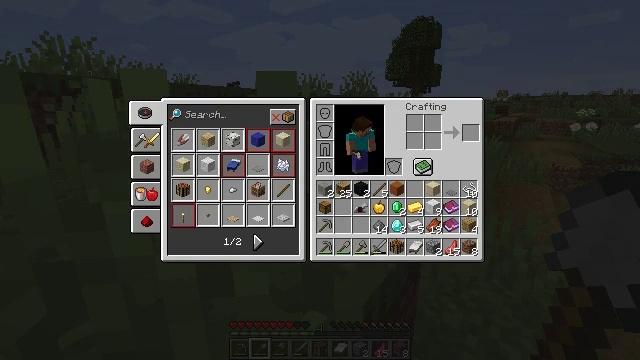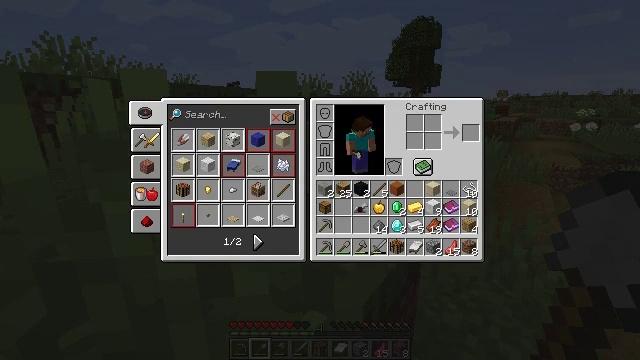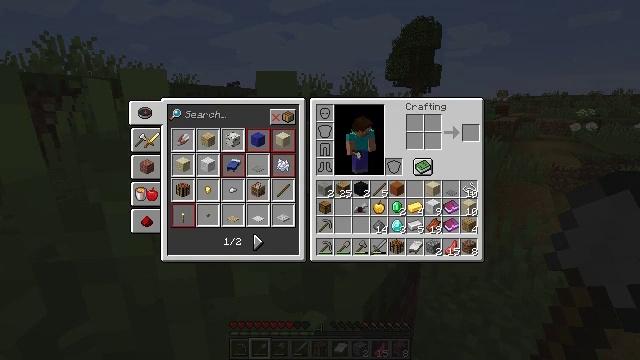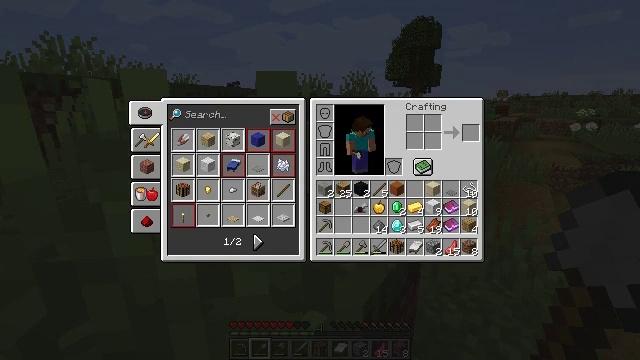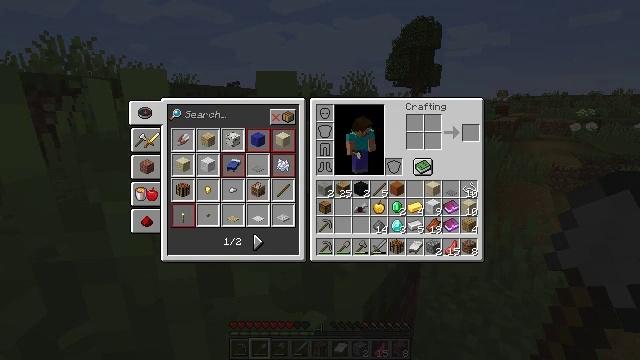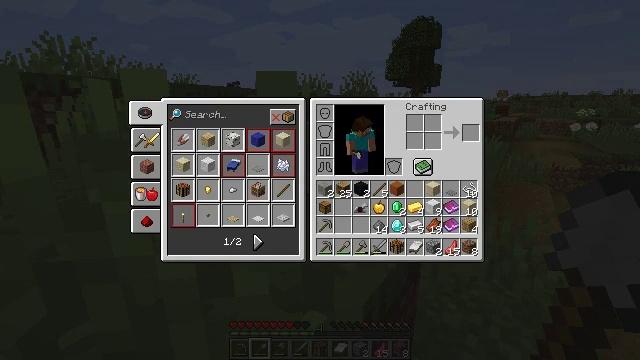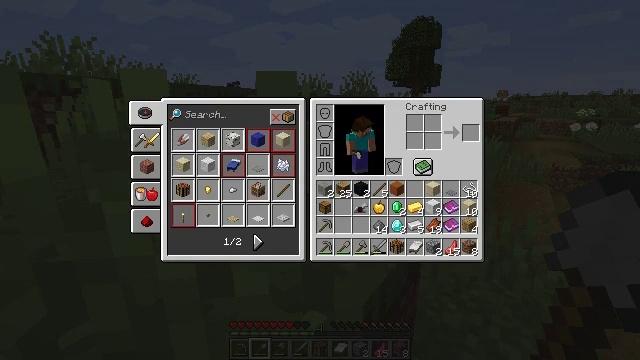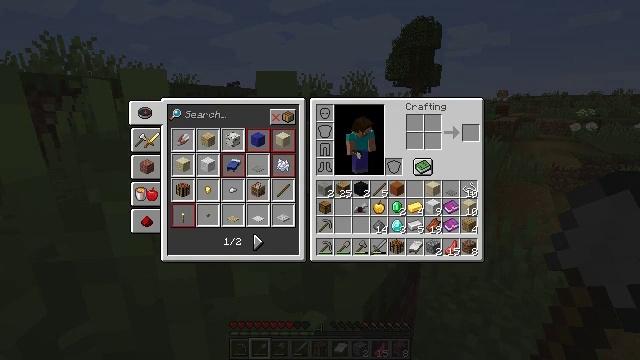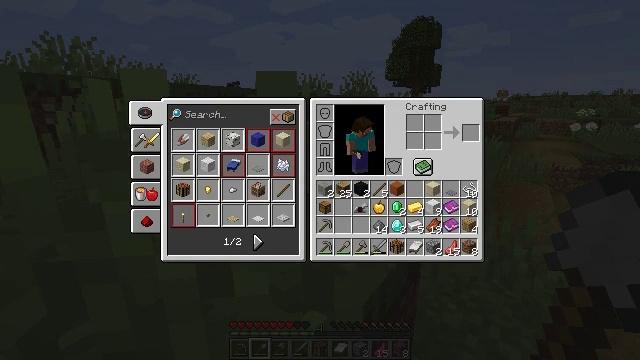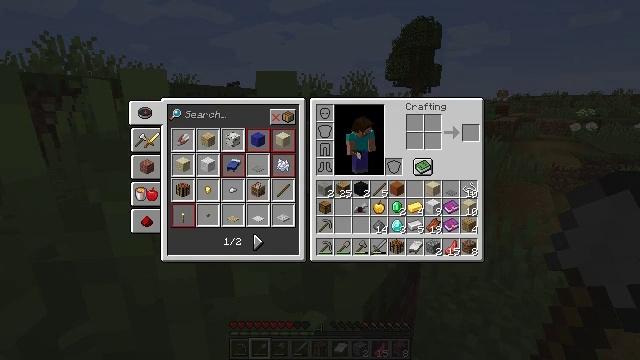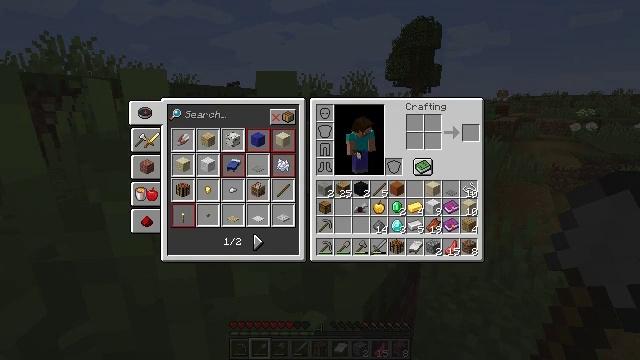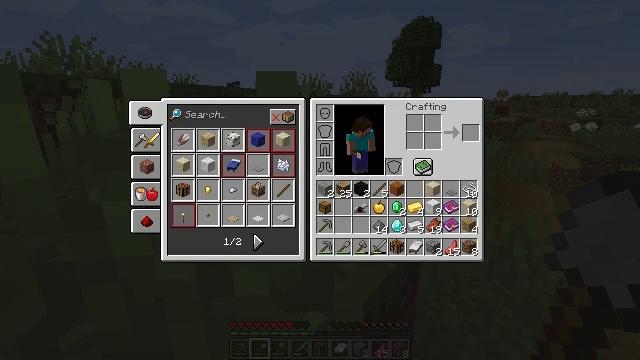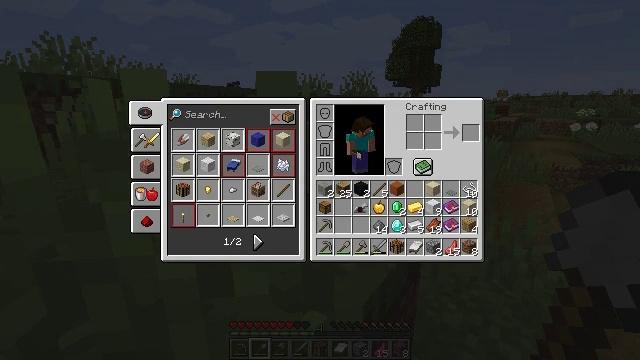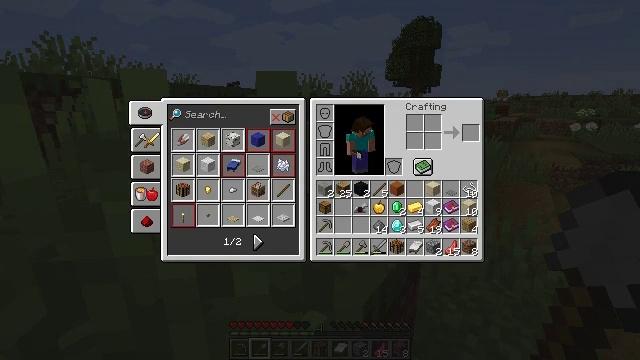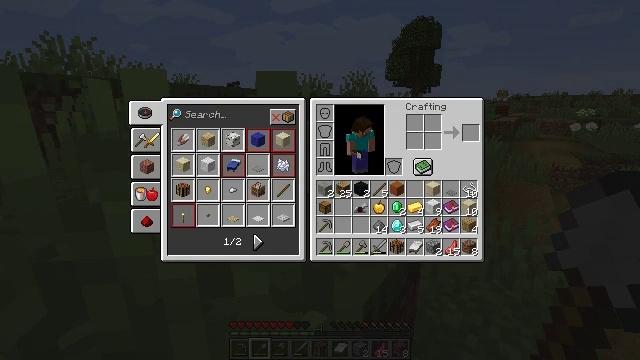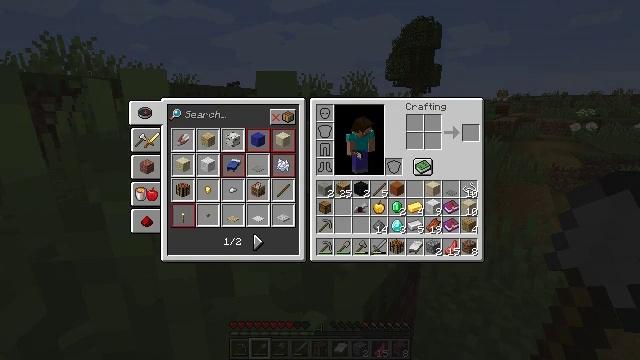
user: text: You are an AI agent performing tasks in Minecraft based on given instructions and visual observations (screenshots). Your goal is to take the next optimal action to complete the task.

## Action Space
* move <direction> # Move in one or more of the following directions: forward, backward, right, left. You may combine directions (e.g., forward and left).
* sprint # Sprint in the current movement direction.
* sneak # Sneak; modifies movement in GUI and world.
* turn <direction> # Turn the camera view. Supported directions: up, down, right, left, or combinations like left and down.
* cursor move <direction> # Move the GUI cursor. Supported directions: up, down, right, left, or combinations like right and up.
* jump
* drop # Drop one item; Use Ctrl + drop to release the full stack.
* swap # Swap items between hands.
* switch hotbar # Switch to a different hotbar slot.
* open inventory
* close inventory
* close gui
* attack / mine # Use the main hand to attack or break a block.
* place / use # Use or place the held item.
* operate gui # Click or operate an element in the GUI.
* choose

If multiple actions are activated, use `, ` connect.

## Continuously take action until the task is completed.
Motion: motion action
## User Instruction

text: Harvest the mature beetroots.
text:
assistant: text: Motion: operate gui
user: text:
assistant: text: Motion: operate gui
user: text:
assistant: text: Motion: operate gui
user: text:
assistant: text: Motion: operate gui
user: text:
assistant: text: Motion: operate gui
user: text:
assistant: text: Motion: operate gui
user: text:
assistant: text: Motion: operate gui
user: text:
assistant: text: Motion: operate gui
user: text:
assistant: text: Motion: operate gui
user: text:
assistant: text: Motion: operate gui
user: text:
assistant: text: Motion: operate gui
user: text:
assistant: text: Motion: operate gui
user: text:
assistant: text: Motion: operate gui
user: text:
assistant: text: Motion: operate gui
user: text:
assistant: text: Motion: operate gui
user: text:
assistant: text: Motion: operate gui
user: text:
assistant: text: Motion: operate gui
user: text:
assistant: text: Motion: operate gui
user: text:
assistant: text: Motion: operate gui
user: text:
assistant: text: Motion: operate gui
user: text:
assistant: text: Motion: operate gui
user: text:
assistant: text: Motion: operate gui
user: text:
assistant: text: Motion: operate gui
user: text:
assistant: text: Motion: operate gui
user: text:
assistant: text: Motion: cursor move left, operate gui
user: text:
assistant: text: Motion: cursor move left and down, operate gui
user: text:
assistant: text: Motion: cursor move left, operate gui
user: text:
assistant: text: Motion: operate gui
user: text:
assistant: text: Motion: operate gui
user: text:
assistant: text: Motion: operate gui